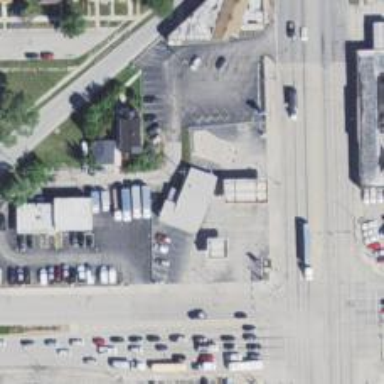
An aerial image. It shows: Convenience shop.